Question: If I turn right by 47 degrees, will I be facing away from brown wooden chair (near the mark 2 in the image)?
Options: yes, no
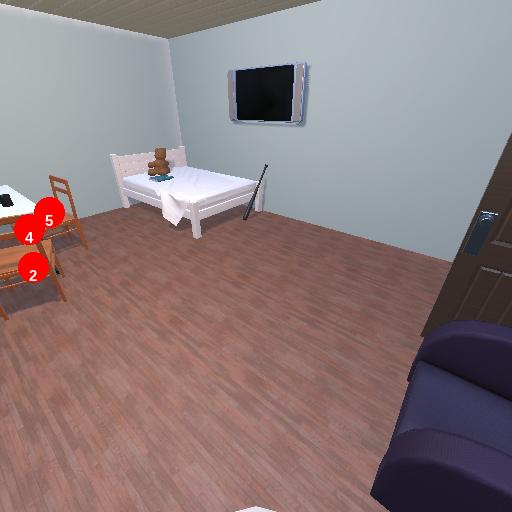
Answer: yes